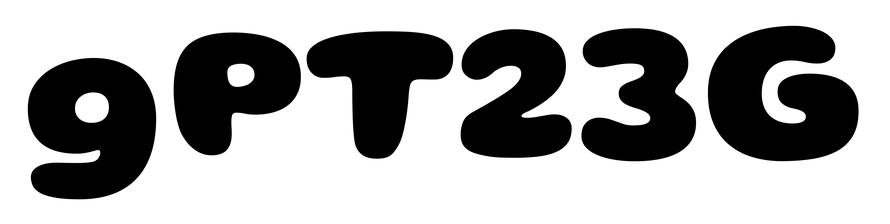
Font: Gluten_ExtraBold